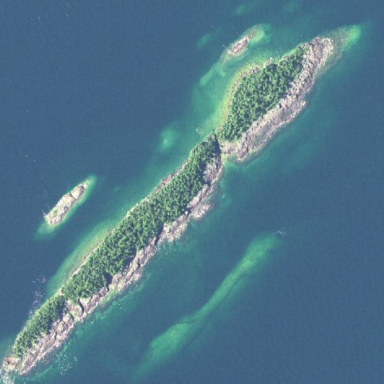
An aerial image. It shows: Islet.